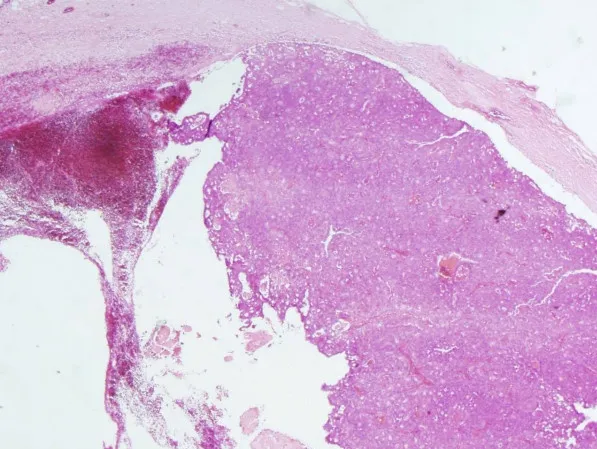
Hematoxylin-eosin stain in excised tumours. Low-power view illustrating a 2.5 x 1.8 x 1.2 cm lesion within a large cystic space surrounded by a thick fibrous capsule. Haemorrhage was also noted within the cyst with changes consistent with the prior biopsy.
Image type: pathology (h&e)